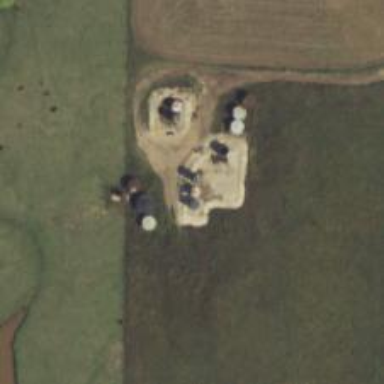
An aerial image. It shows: Storage tank that is man-made.